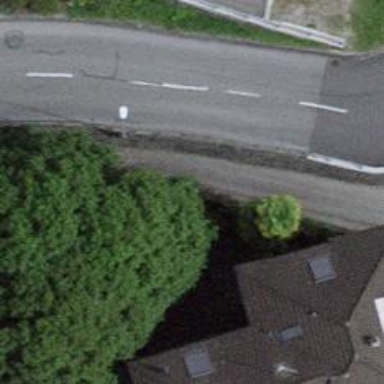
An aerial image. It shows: Residential road with asphalt surface and no sidewalks.